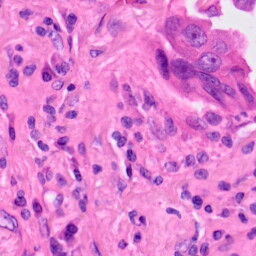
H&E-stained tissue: Lung